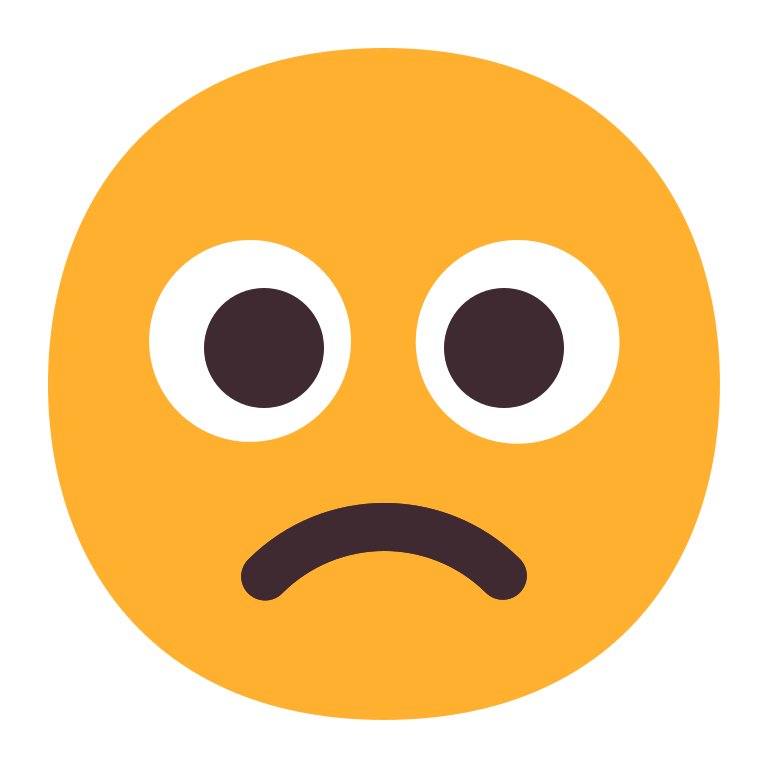
slightly frowning face flat